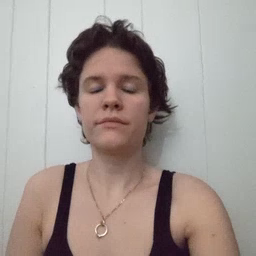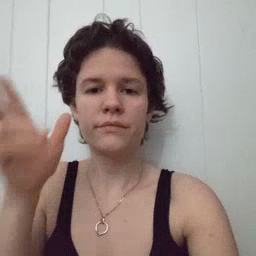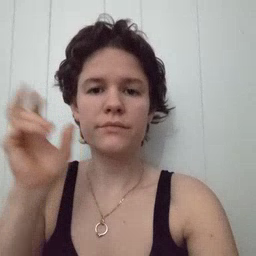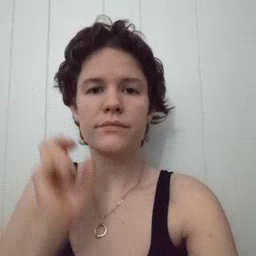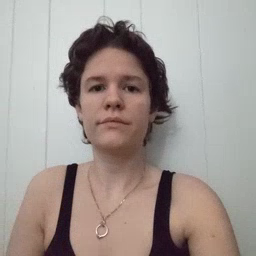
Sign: hear